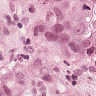
Metastatic tissue present: yes